Field crop: maize
Growth stage: 2
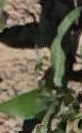
Species: maize